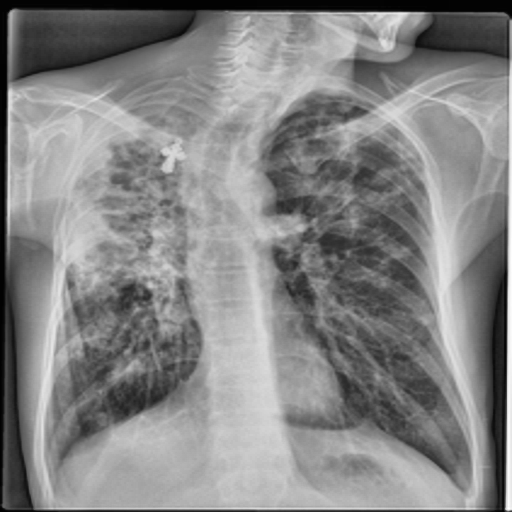
Finding: TUBERCULOSIS